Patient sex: M
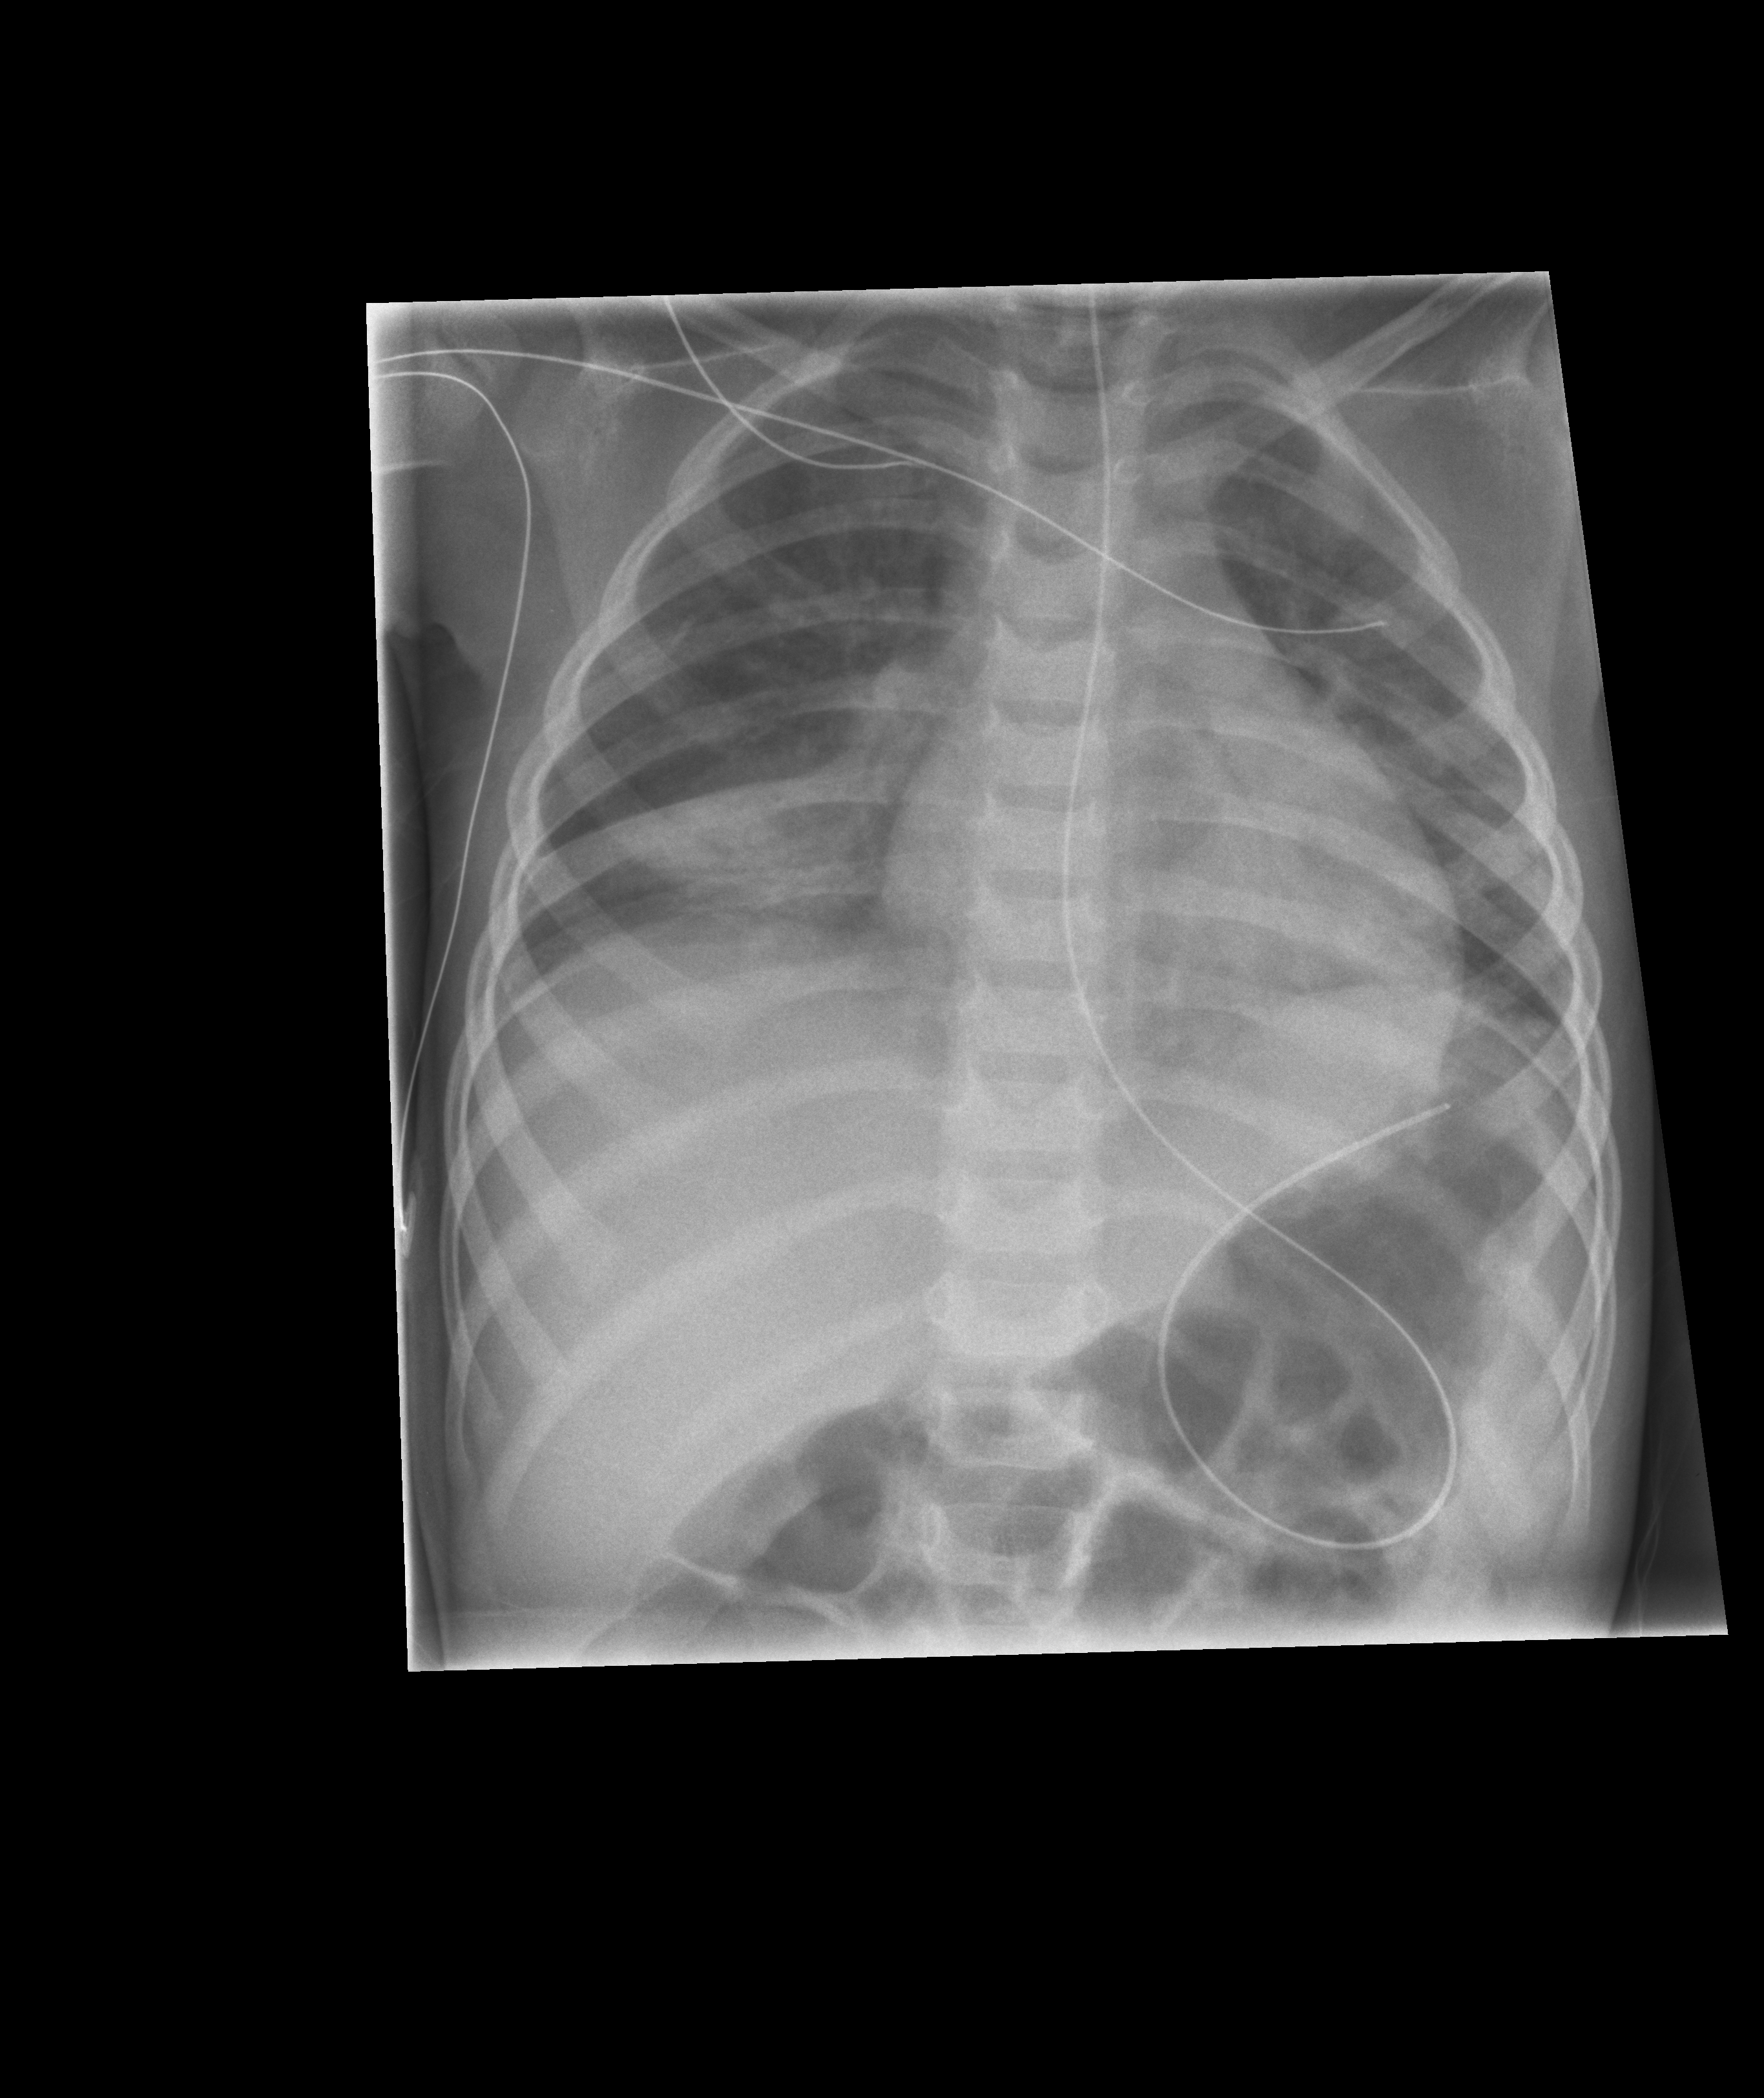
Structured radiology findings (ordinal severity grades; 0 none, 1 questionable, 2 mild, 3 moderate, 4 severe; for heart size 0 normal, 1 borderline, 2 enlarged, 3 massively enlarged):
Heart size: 0
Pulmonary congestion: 0
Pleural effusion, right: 0
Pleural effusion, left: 0
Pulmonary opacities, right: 1
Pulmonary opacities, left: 1
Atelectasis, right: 2
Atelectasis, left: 2